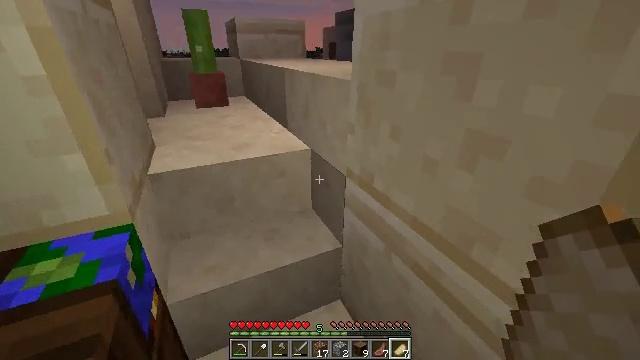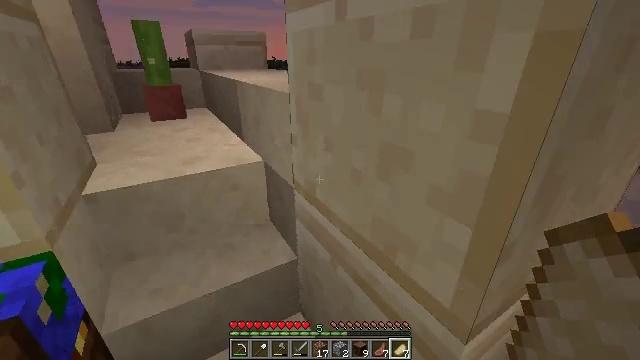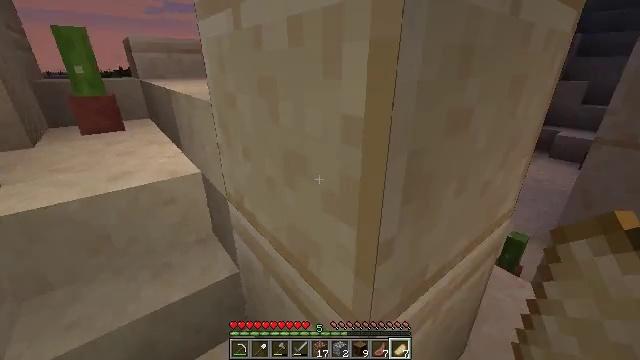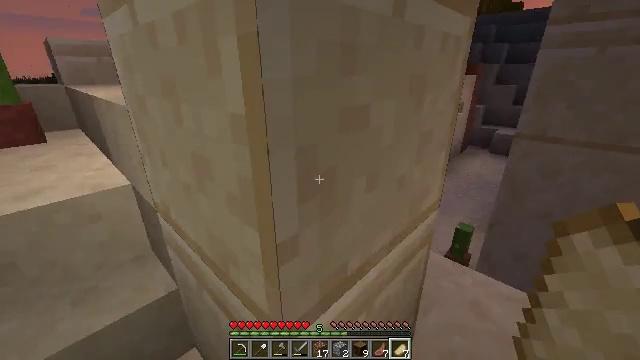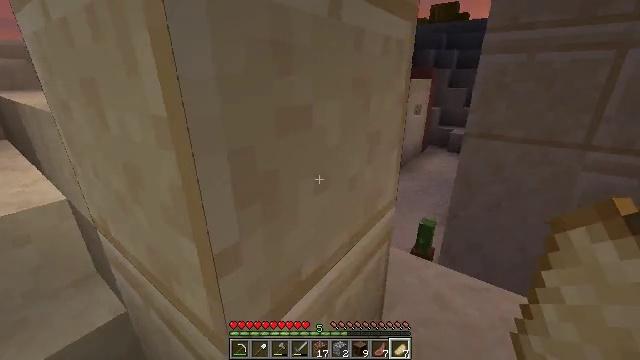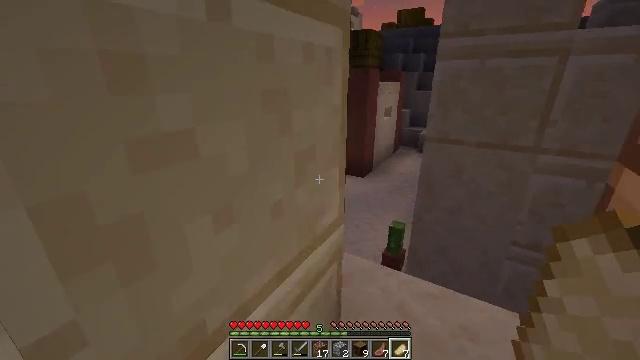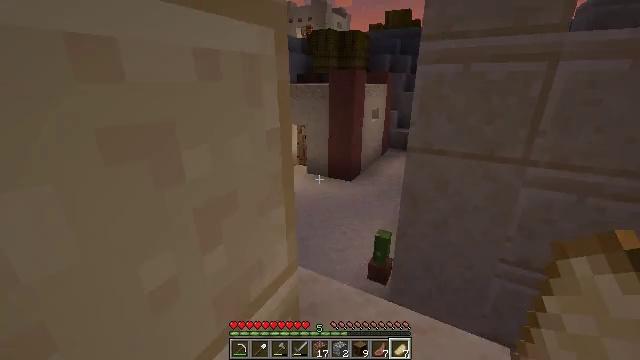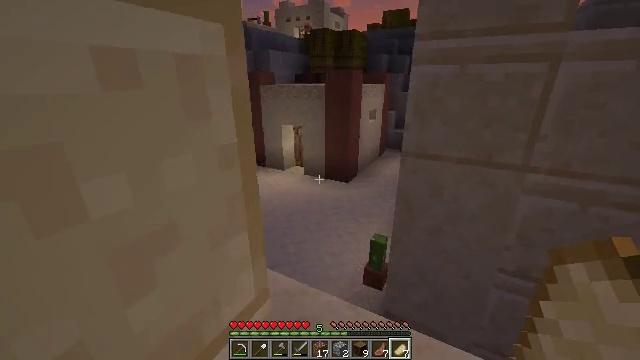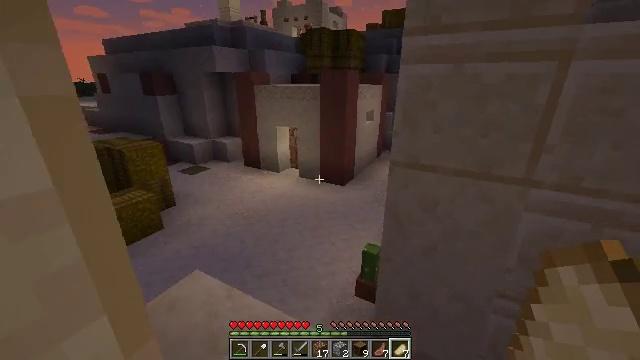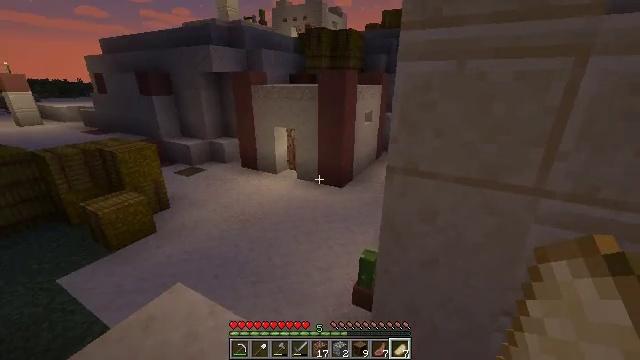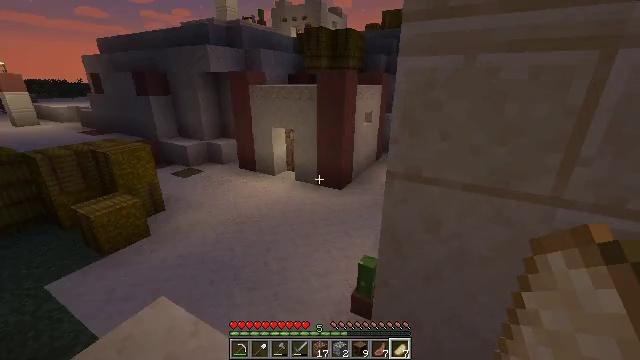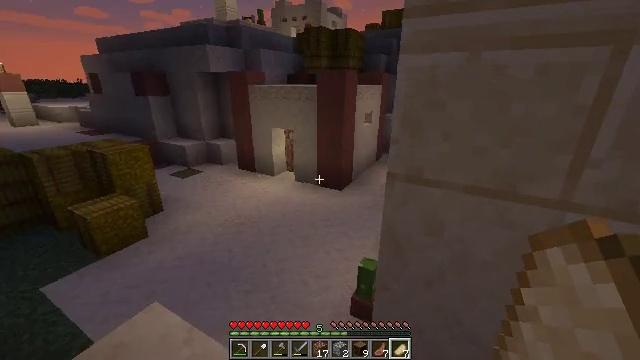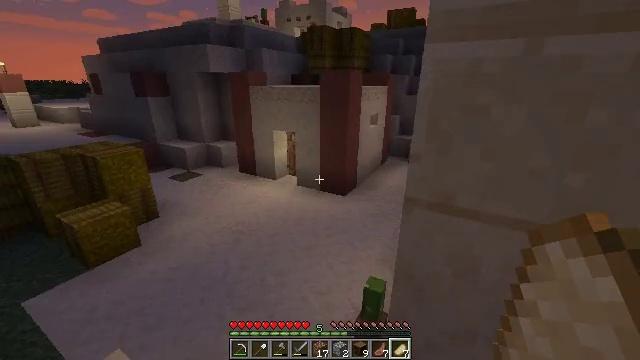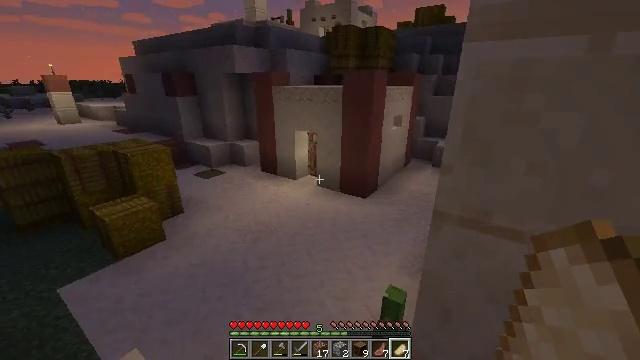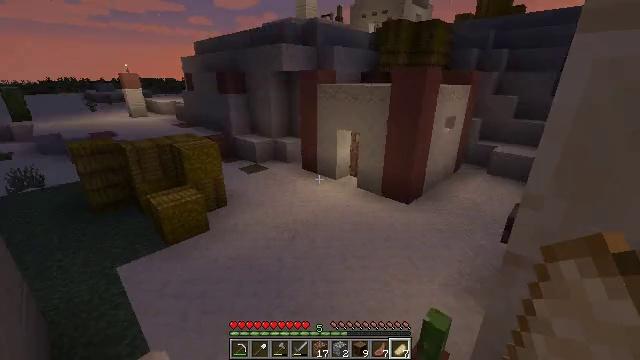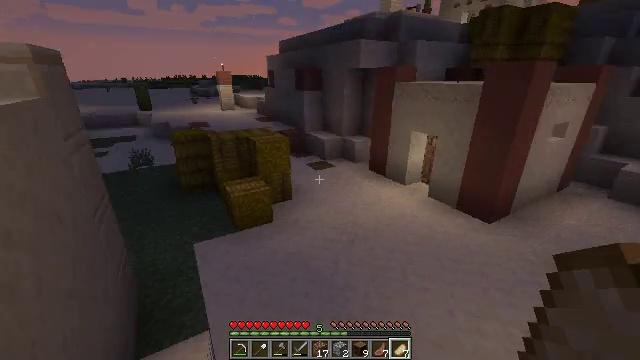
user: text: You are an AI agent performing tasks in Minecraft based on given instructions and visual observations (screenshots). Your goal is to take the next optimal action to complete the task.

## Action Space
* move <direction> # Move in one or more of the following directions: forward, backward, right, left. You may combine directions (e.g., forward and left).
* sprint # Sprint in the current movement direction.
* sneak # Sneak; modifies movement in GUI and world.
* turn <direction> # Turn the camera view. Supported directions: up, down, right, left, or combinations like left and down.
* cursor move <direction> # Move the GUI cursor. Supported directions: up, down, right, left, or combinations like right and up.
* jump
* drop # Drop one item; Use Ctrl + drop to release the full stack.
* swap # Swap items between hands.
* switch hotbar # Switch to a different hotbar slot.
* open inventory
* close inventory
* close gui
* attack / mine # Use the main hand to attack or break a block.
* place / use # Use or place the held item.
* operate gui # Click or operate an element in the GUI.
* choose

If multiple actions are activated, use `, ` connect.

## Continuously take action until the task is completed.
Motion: motion action
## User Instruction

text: Collect a hay block for crafting.
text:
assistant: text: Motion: move right, turn right and up
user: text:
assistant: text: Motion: move right, turn right and up
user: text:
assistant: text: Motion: move right, turn right and up
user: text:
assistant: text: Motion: move forward and move right, turn right
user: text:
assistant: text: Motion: move forward and move right, turn right
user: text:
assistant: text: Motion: move forward and move right, turn right
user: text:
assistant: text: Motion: move forward and move right
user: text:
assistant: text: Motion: move forward and move right
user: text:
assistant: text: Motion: move forward
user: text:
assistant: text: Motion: move forward
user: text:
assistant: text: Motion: move forward
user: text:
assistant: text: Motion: move forward
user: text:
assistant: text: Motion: move forward, turn left
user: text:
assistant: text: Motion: move forward, turn left
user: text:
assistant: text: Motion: move forward and move right, turn left
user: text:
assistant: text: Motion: move forward and move right, turn left
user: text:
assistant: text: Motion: move forward and move right, turn left
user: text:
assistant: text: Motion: move forward and move right, turn left
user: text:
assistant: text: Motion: move forward and move right, turn left
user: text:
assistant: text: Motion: move forward and move right, turn left
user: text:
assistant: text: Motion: move forward and move right, turn left
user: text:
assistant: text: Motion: move forward and move right, turn left
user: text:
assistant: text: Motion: move forward and move right
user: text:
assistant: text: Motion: move forward and move right, turn left
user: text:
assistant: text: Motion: move forward and move right, turn left
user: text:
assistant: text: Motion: move right, turn left and up
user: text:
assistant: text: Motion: move right, turn left
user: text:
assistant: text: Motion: move right, turn left
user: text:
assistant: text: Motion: turn left
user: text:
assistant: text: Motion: turn left